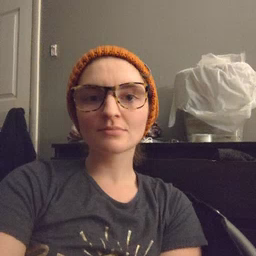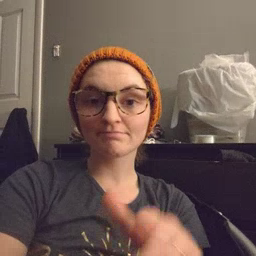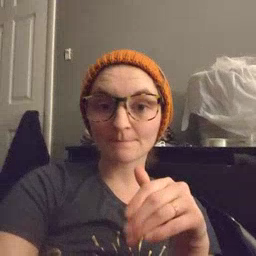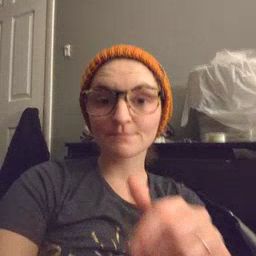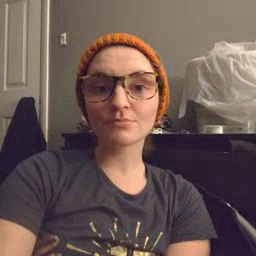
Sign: jeans